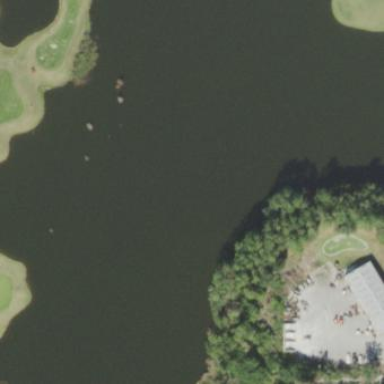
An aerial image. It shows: Water hazard on golf course. The hazard is natural water feature.